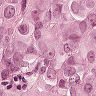
Metastatic tissue present: yes